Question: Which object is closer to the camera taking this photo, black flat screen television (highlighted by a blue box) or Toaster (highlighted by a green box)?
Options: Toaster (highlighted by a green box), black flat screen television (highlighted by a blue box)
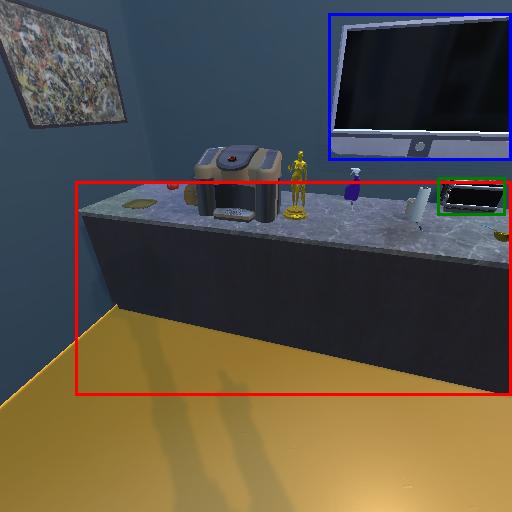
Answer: Toaster (highlighted by a green box)